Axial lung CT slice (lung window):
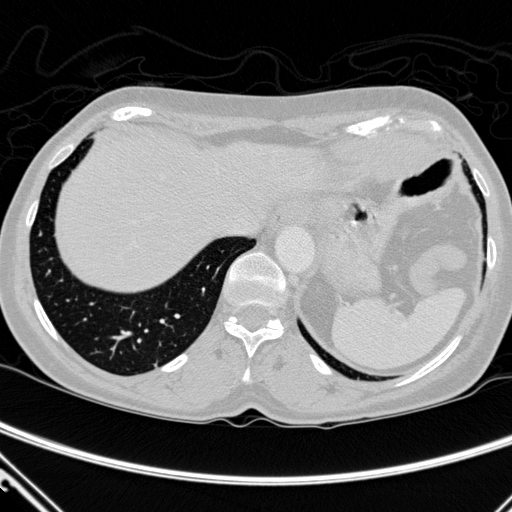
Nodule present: no